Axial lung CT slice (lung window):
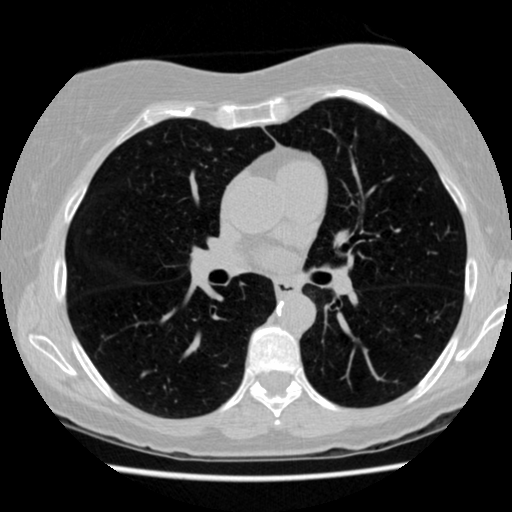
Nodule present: yes
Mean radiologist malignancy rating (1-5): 2